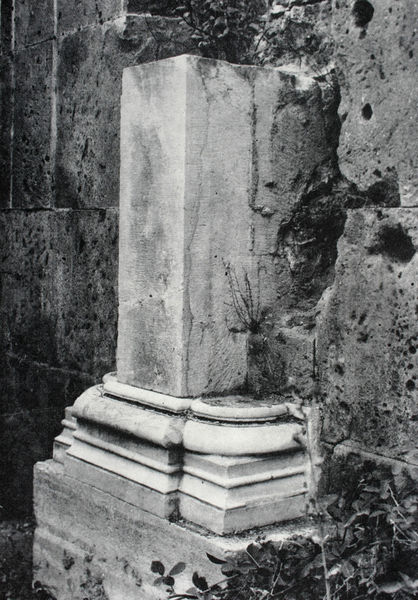
Titel: Rechter Turm, Pilaster mit Basis, rechts vom Eingang, an der geraden Wand
Künstler: Liphantes
Standort: Capua
Institution: Brückentoranlage
Schlagwörter: blätter, fuß, gestein, weiß, blumen, grau, marmor, pfeiler, schwarz, säule, gebäude, gras, alt, wand, architektur, sockel, stein, steine, strauch, busch, kirche, blatt, pflanzen, garten, ranken, mauer, pilaster, vorsprung, zerstörung, detail, nahaufnahme, büste, granit, plinthe, podest, sein, foto, fotografie, verfall, reste, ruine, antike, denkmal, moos, schwarz-weiß, loch, löcher, photo, fragment, gemäuer, kaputt, gesims, bewachsen, efeu, quader, grab, ionisch, antik, griechisch, unkraut, platten, basis, dorisch, säulenbasis, block, schaft, stumpf, wulst, verfallen, mamor, bewuchs, abakus, echinus, zerfallen, srchitektur, steinquader, archäologie, pilater, schäden, bruchstück, schwazr, rest, capua, broken column, melancholie, cememtry despair